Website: crate-barrel
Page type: customer-info-address
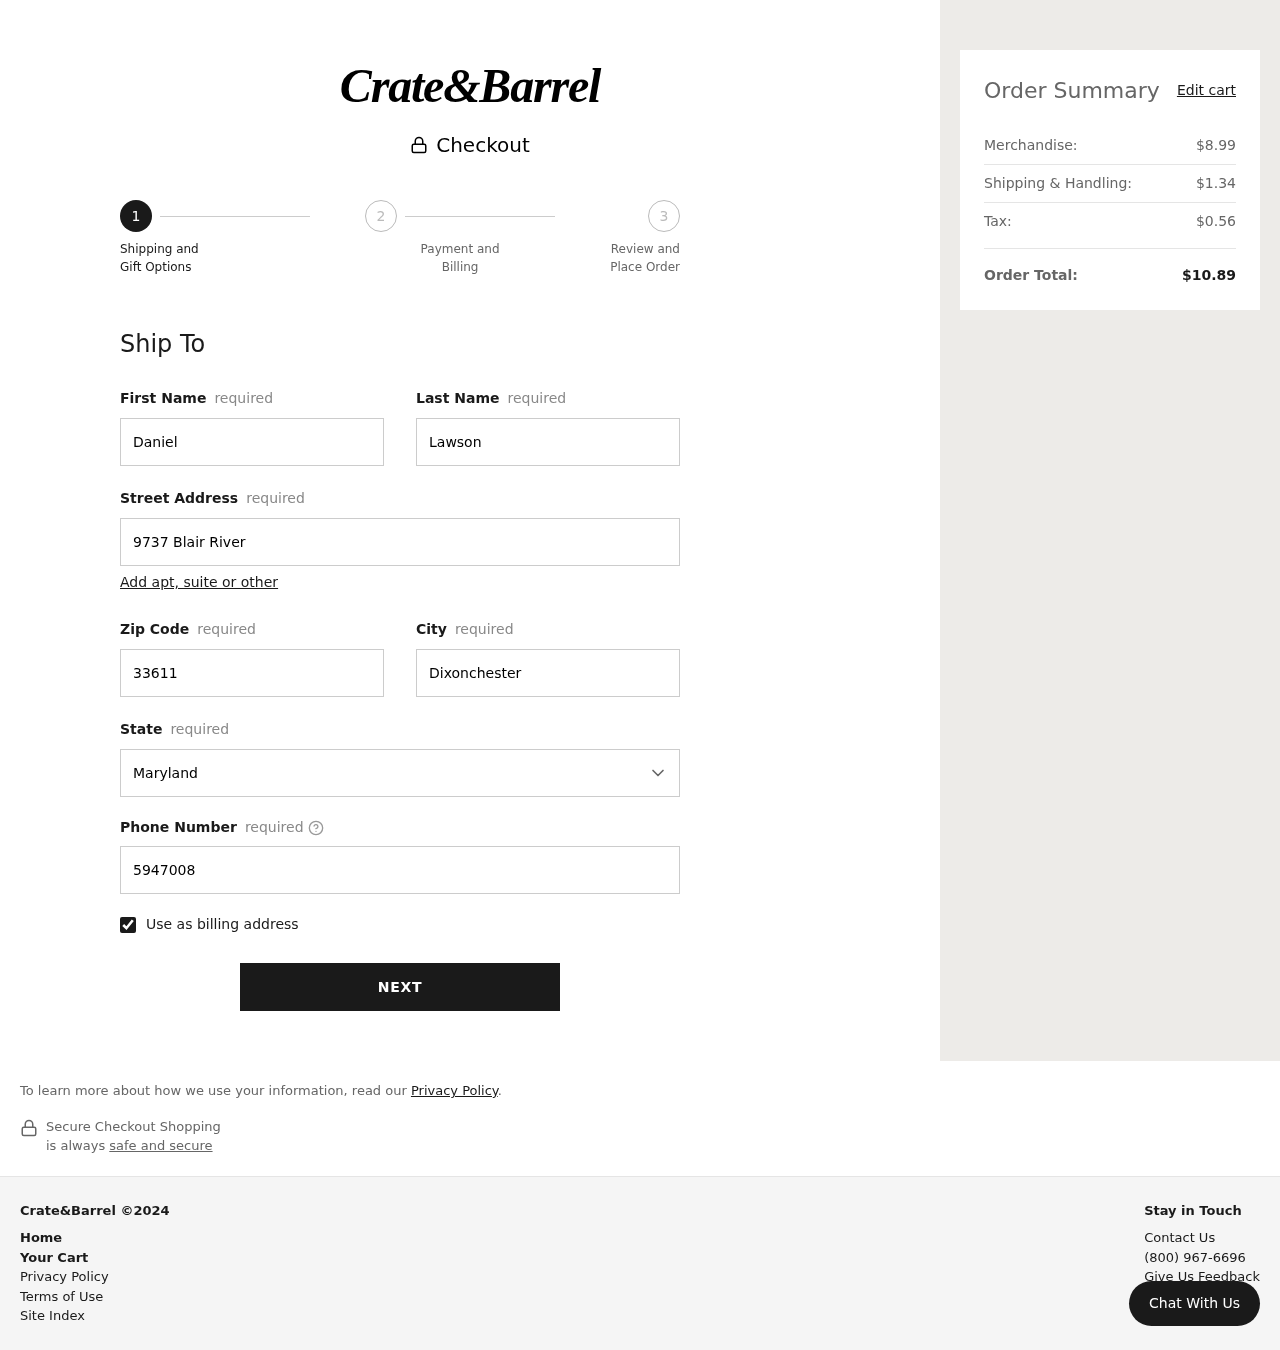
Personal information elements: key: PII_CITY
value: Dixonchester
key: PII_FIRSTNAME
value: Daniel
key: PII_LASTNAME
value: Lawson
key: PII_PHONE
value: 5947008885
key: PII_POSTCODE
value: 33611
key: PII_STATE
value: Maryland
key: PII_STREET
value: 9737 Blair River
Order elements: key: ORDER_SUBTOTAL
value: $8.99
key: ORDER_SHIPPING_COST
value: $1.34
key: ORDER_TAX
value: $0.56
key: ORDER_TOTAL
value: $10.89